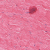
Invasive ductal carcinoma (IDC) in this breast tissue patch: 0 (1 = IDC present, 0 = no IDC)